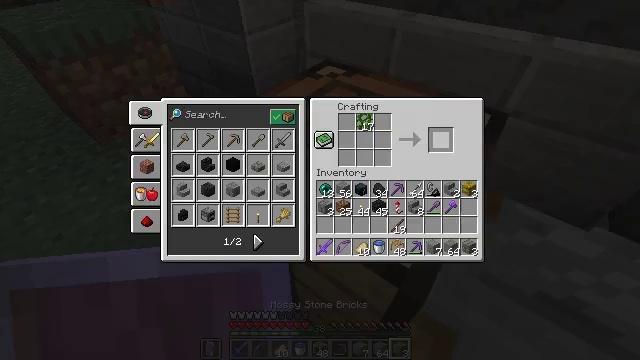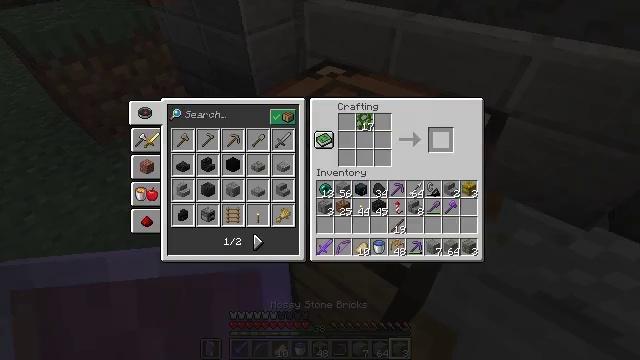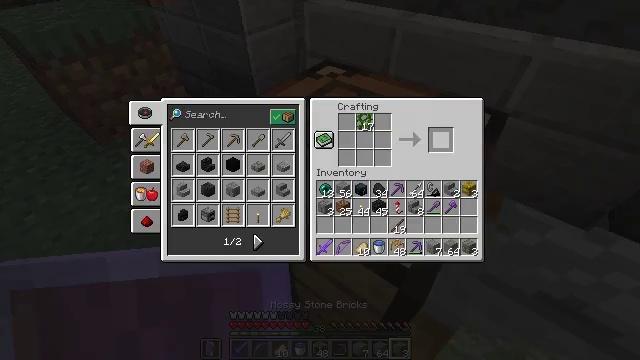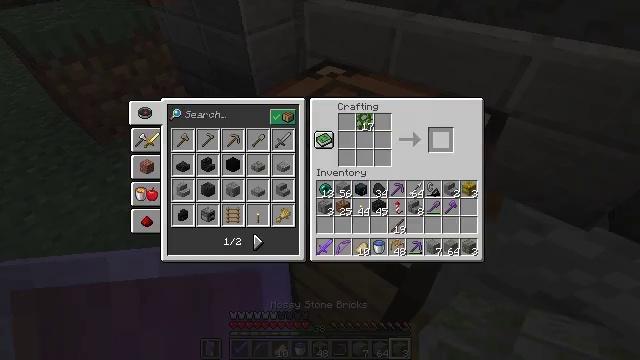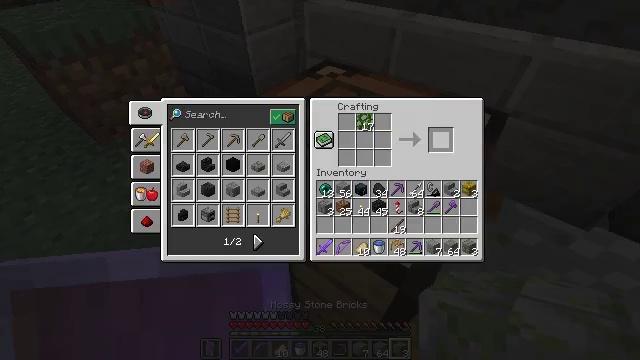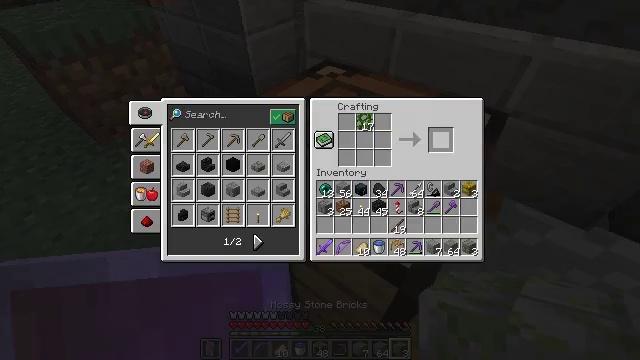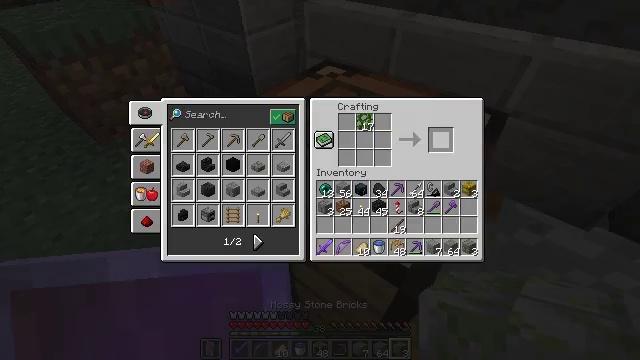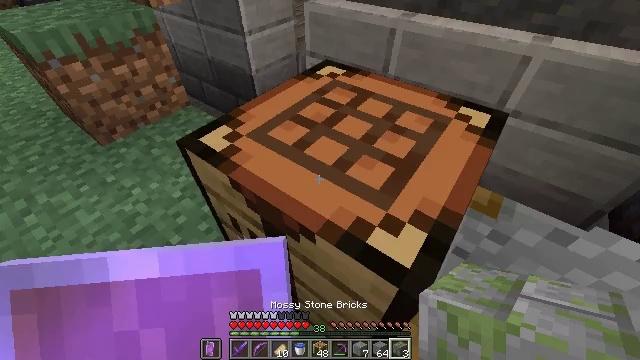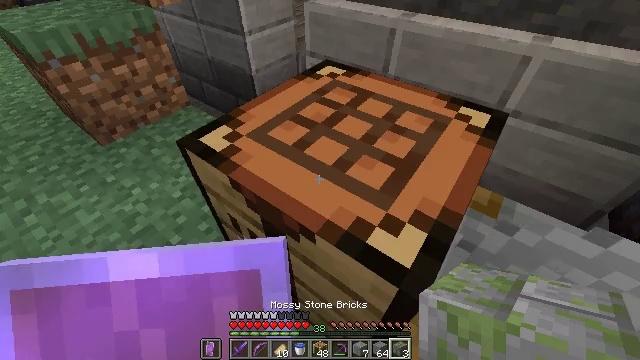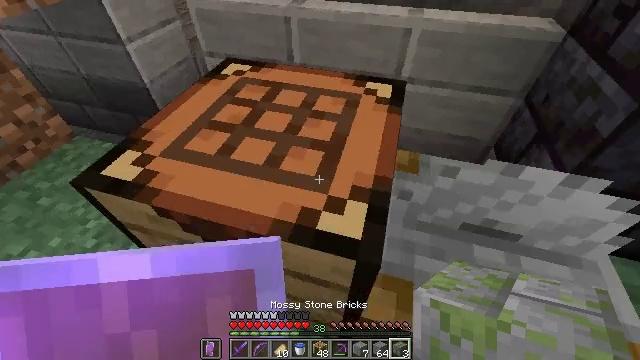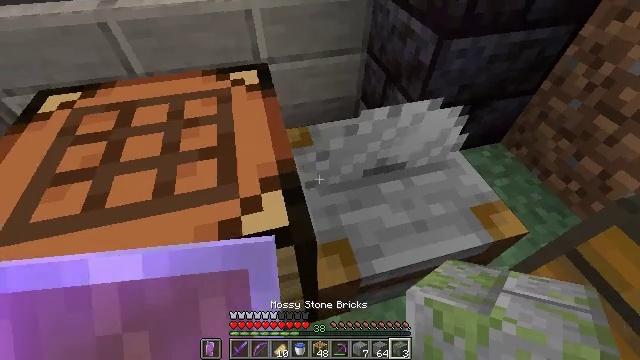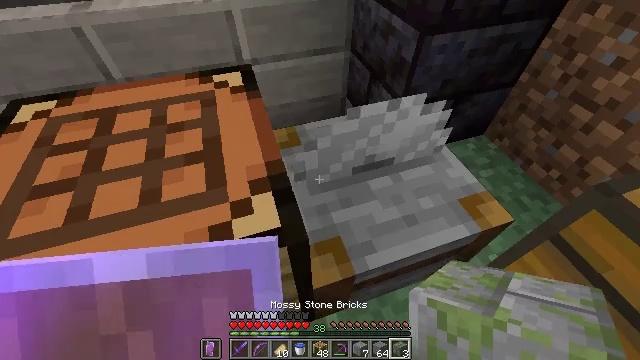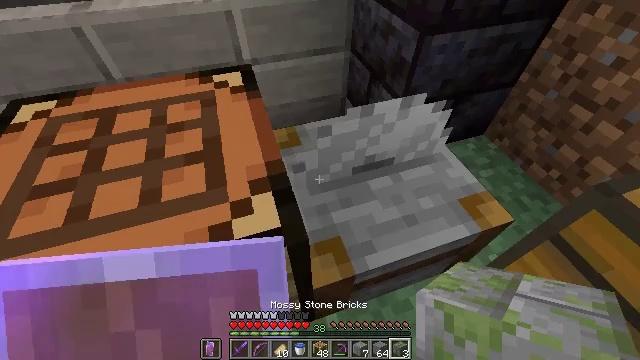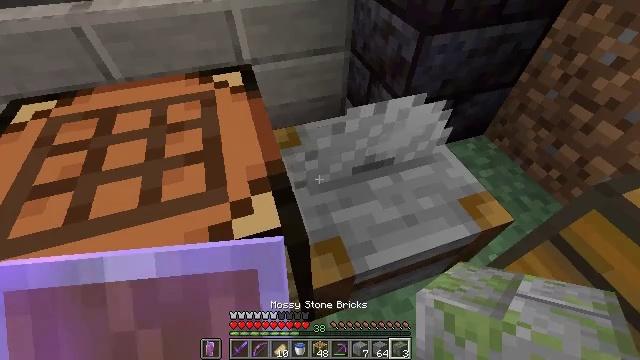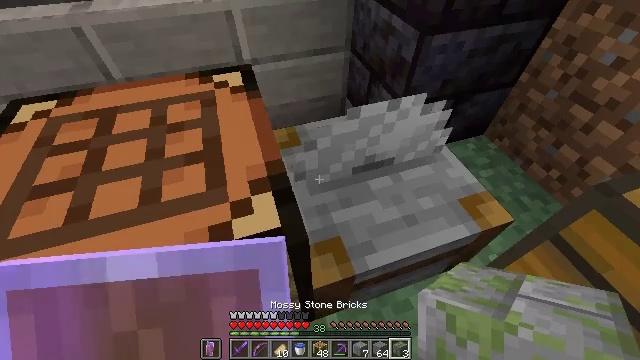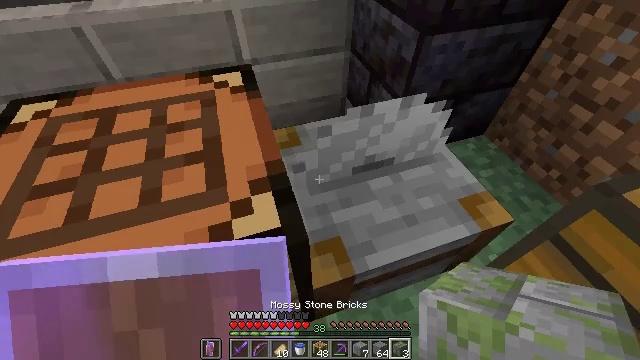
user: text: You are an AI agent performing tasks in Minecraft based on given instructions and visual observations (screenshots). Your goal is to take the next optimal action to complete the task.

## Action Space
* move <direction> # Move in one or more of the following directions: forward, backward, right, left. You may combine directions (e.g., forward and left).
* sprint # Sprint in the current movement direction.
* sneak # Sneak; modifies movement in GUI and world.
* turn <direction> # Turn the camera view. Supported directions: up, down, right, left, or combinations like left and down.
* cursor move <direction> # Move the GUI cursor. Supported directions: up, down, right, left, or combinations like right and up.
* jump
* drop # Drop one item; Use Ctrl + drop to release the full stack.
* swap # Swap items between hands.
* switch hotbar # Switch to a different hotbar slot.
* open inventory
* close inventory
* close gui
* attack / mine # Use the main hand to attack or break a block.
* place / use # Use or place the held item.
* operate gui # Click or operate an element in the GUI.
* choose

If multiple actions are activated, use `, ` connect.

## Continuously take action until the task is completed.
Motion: motion action
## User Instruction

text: Open the crafting table and craft polished andesite stairs.
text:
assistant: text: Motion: sneak
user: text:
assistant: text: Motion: sneak
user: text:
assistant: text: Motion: no_op
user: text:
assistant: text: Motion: no_op
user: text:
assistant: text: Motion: no_op
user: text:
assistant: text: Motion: no_op
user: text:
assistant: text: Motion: no_op
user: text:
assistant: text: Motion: no_op
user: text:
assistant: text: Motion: turn right and down
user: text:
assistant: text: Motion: turn right and down
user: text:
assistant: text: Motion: turn right
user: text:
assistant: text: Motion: no_op
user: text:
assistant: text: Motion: no_op
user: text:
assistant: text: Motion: no_op
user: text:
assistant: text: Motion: no_op
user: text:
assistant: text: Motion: use / place
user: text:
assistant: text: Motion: use / place
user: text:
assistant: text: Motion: use / place
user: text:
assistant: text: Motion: no_op
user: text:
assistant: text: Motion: no_op
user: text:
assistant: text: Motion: no_op
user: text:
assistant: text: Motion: no_op
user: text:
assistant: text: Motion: no_op
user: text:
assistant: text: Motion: no_op
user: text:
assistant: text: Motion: turn right and down
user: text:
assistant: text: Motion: turn right and down
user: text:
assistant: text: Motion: no_op
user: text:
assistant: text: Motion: no_op
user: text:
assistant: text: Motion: no_op
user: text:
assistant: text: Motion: sneak